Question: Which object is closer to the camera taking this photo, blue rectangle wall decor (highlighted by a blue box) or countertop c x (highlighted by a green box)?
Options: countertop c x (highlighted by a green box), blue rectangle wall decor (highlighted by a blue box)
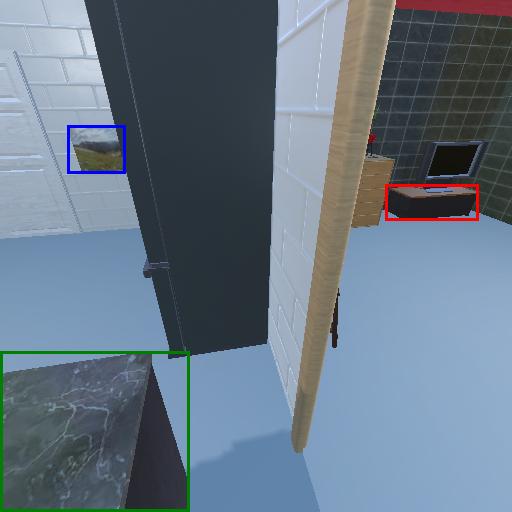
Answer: countertop c x (highlighted by a green box)